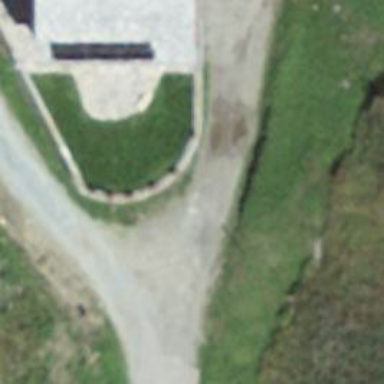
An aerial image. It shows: Retaining wall.